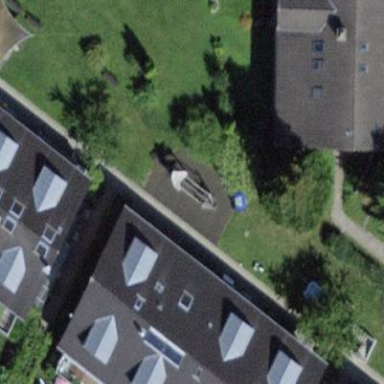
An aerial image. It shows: Playground area for leisure land.